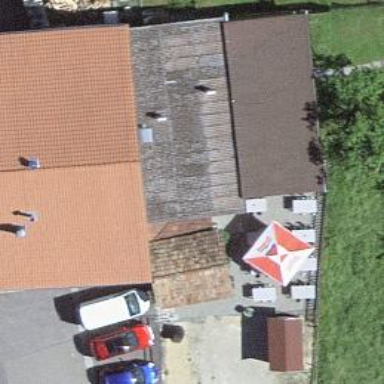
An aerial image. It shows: Restaurant.